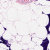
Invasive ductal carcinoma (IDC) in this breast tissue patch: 0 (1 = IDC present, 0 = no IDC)